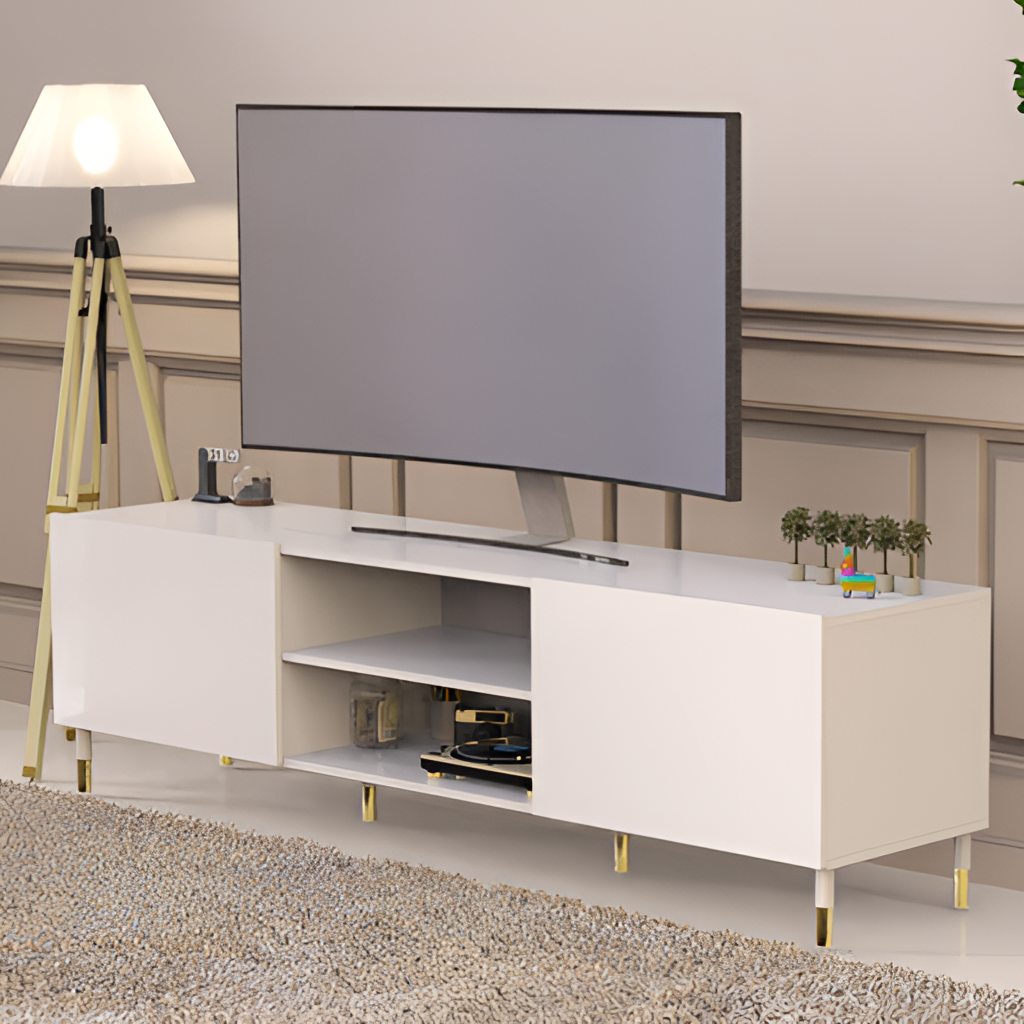
wood TV stand, living room, beige panel wallpaper, with solid pattern, minimalist, beige carpet flooring, with textured pattern